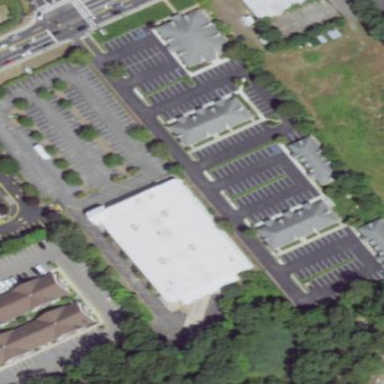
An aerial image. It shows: Supermarket building.